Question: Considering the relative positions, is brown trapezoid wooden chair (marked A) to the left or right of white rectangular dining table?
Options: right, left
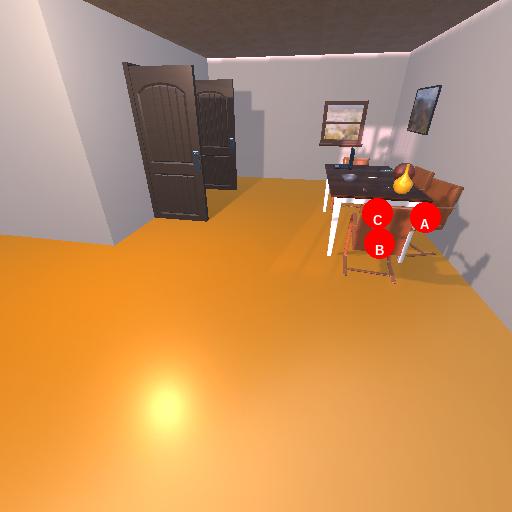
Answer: right